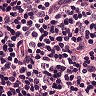
Metastatic tissue present: no